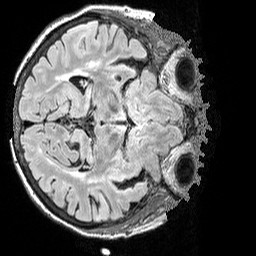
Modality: FLAIR
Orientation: axial
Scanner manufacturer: siemens
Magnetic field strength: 3 T
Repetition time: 5 s
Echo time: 0.391 s